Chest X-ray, PA view. Patient: 31 years old, sex F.
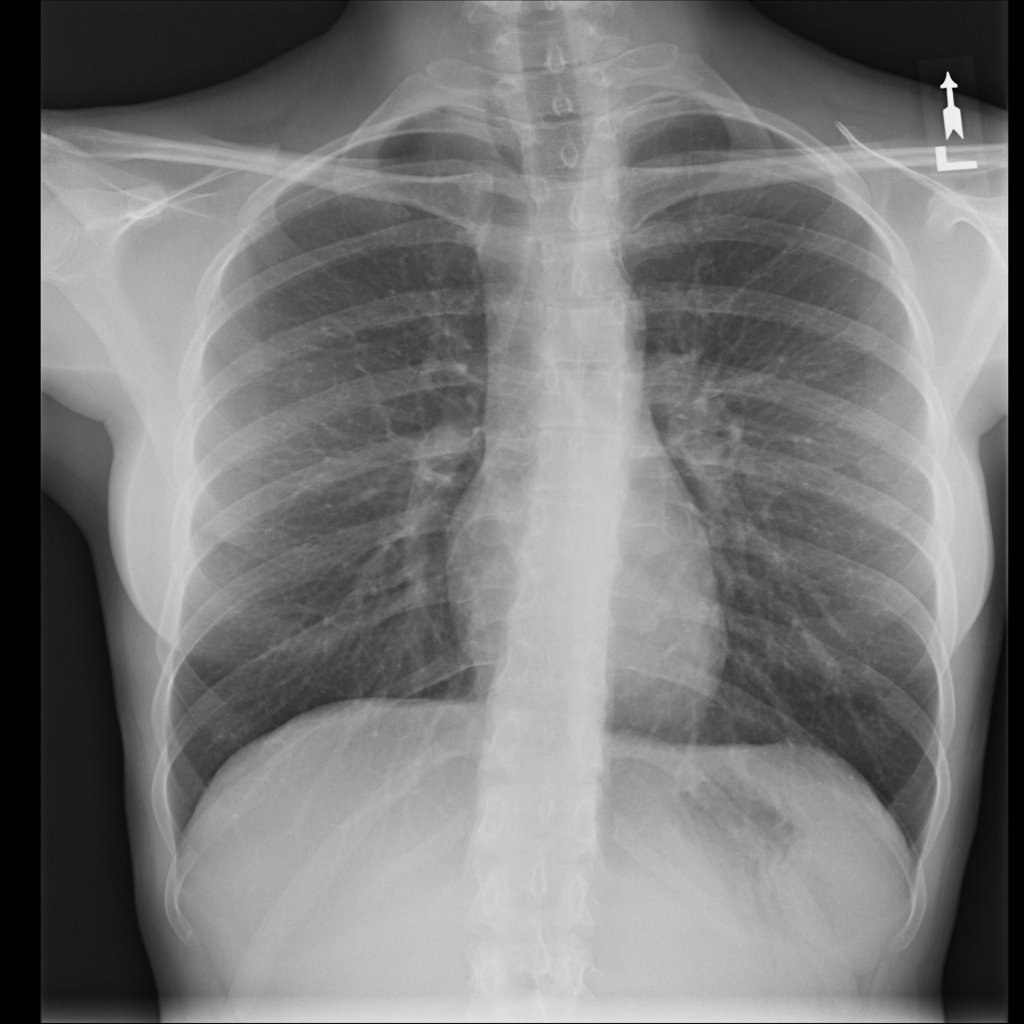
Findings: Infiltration